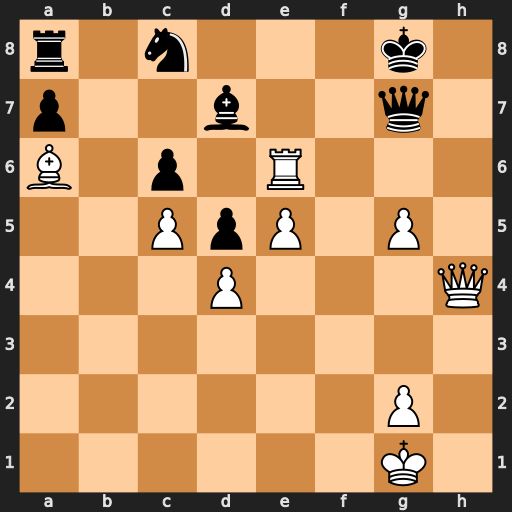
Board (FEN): r1n3k1/p2b2q1/B1p1R3/2PpP1P1/3P3Q/8/6P1/6K1
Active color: w
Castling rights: -
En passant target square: -
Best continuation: Rf6 Ne7 Bd3